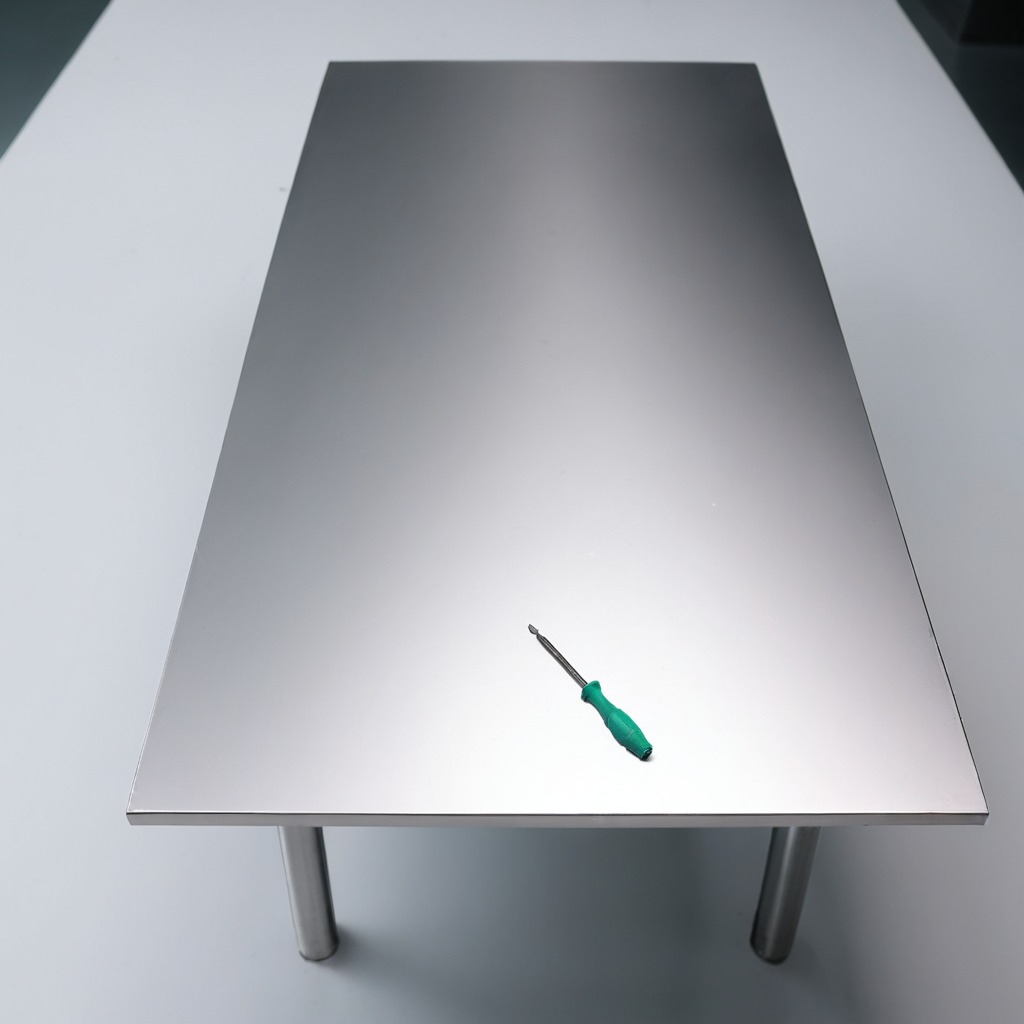
A screwdriver is lying on the stainless steel table in a high-end prototyping lab.